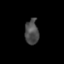
Tissue: skin
Cell type: Epithelial cells
Senescence score: 0.154
Nuclear area (px): 341
Mean DAPI intensity: 74.217